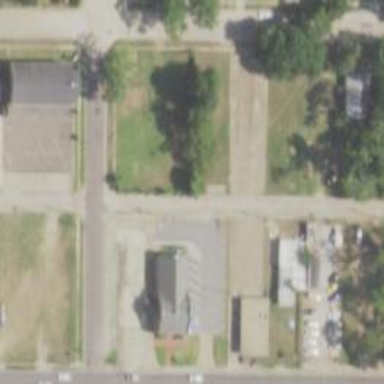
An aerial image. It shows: Alleyway designated as service road.